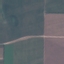
Land use / land cover class: AnnualCrop